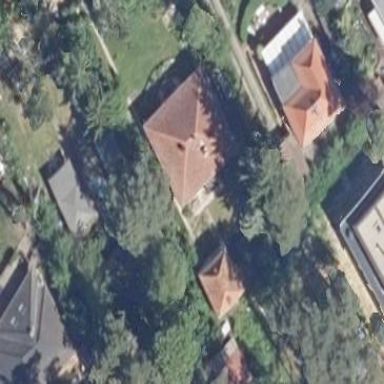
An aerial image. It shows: Detached building.